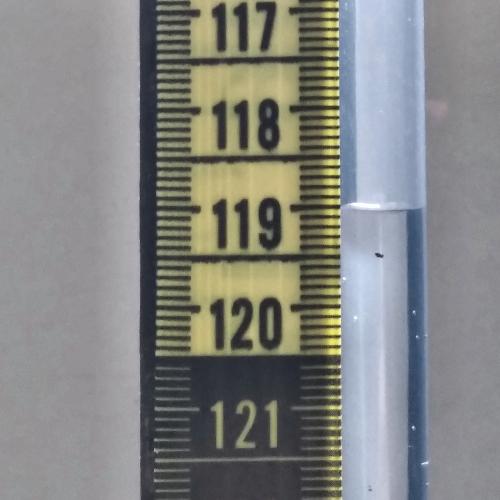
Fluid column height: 119.0 cm